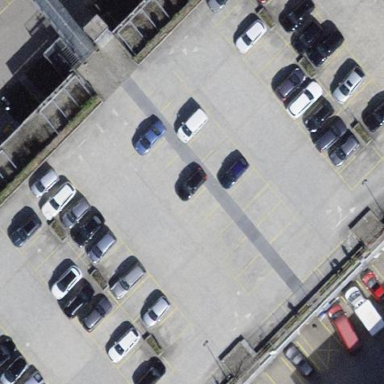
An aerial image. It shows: Rooftop parking area.